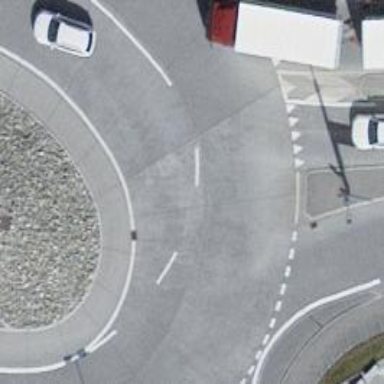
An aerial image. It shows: Roundabout at primary highway.